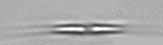
Label: Cylindrotheca